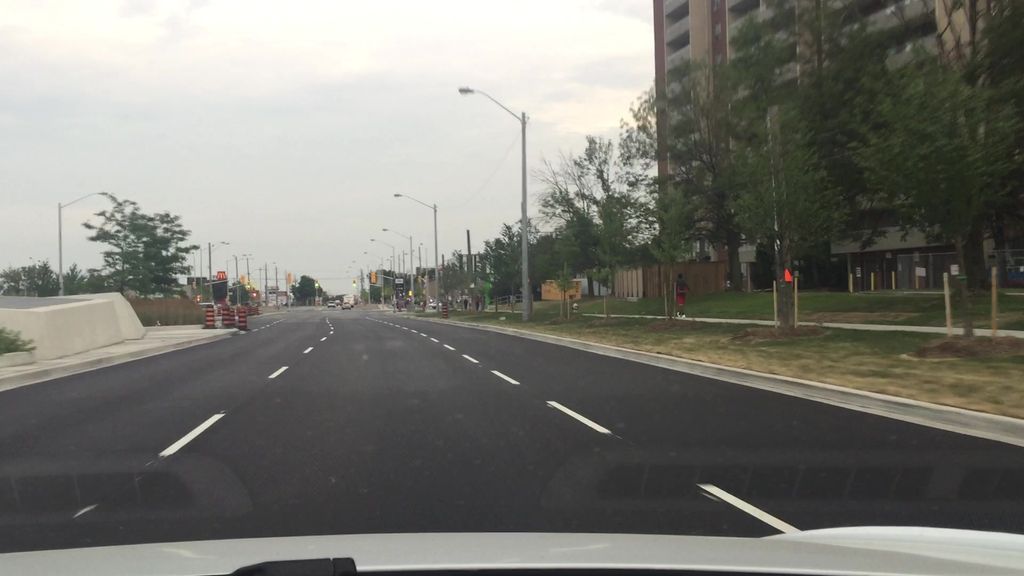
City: toronto